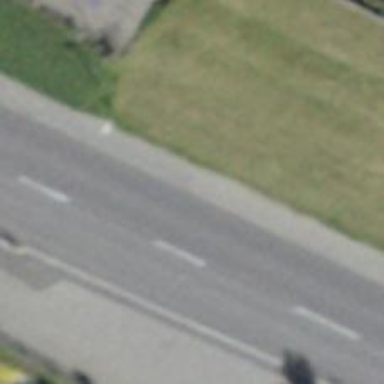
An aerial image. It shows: Secondary road with asphalt surface.